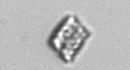
Label: Bacillariophyceae_morphotype1